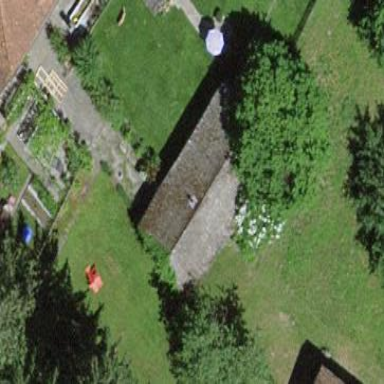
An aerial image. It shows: Shed.